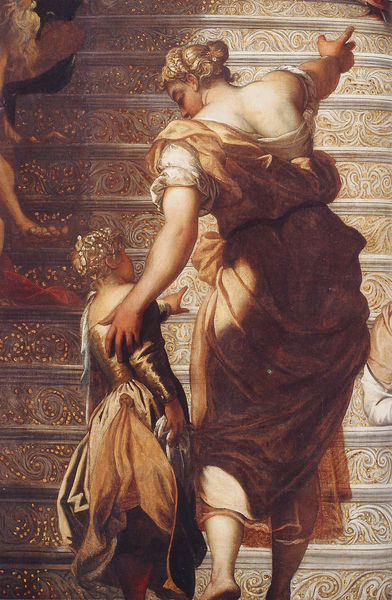
Titel: Präsentation der Jungfrau im Tempel
Künstler: Jacopo Tintoretto
Standort: Venedig, Madonna dell’Orto (EU - I - Venetien)
Schlagwörter: mann, mädchen, ausschnitt, frau, kleid, weg, barock, gold, kind, mutter, tochter, ranken, zwei, nacken, treppe, zeigefinger, detail, stufen, hochsteckfrisur, zeigen, hoch, antike, voluten, üppig, olymp, führen, aufstieg, antikisch, steigen, nach oben, prunkvoll, zeigegestus, aufwärts, rückenfrei, r+cken, tre3ppe, zeigegesetus